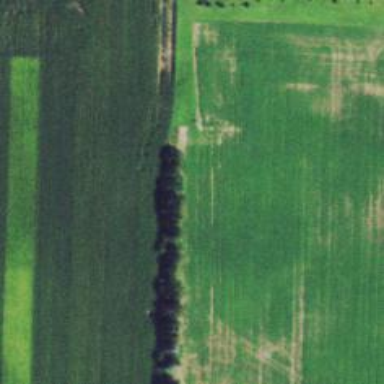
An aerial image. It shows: Row of trees in natural setting.